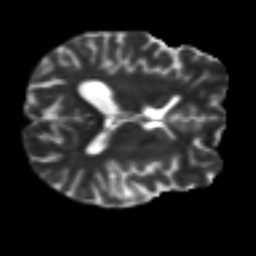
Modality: T2w
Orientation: axial
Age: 22
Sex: female
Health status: healthy
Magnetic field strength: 3 T
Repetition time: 8.4 s
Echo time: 0.0926 s